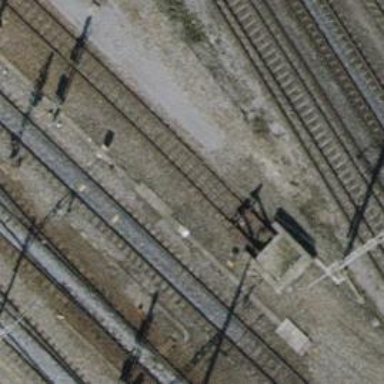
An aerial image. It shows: Railway buffer stop.